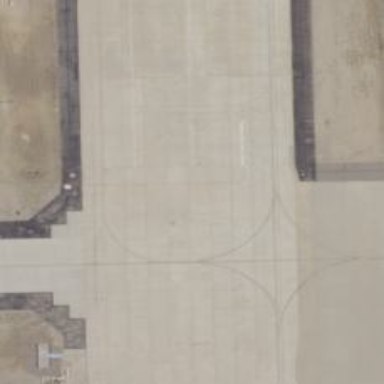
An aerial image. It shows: Image of taxiway at airport.